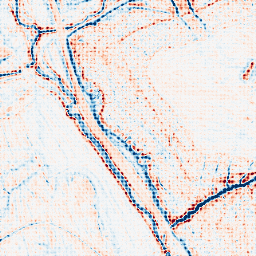
Category: edge_preserving
Decomposition family: anisotropic_diffusion
Decomposition parameters: iterations: 20
kappa: 50
gamma: 0.1
Upsampling method: sinc_blackman
Upsampling parameters: scale: 8
kernel_size: 8
Upsampling scale: 8